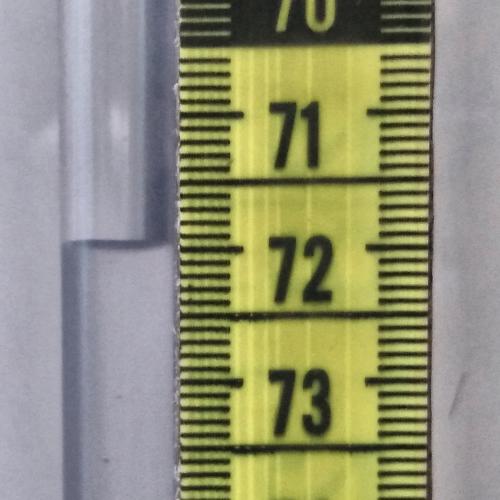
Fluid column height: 72.0 cm